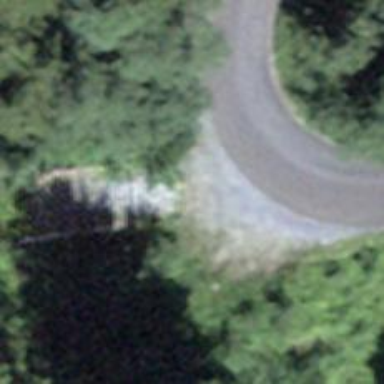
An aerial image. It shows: Track with grade5 tracktype.